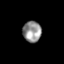
Tissue: skin
Cell type: Epithelial cells
Senescence score: 0.285
Nuclear area (px): 381
Mean DAPI intensity: 147.066